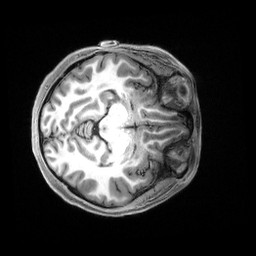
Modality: T1w
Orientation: axial
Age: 22
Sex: female
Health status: healthy
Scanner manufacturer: siemens
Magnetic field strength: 3 T
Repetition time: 2.5 s
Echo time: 0.00222 s